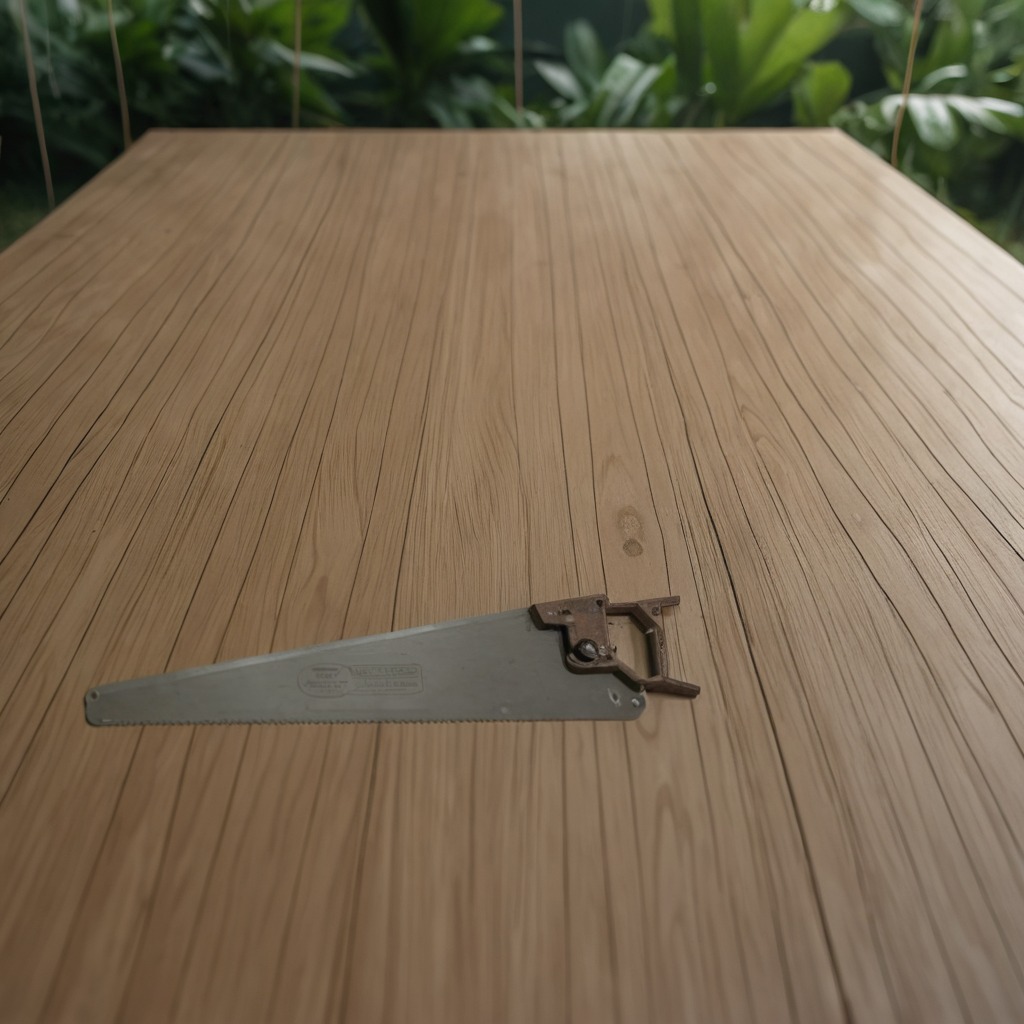
A metal saw is lying on the wooden table.